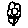
Label: flower